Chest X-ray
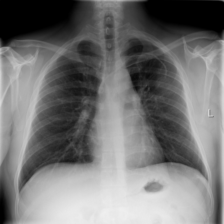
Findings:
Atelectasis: negative
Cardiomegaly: negative
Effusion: negative
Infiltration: negative
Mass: negative
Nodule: negative
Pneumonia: negative
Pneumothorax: negative
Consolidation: negative
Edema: negative
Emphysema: negative
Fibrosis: negative
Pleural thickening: negative
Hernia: negative